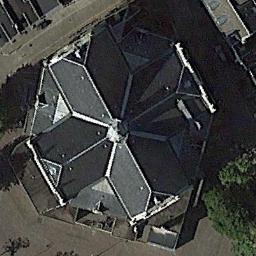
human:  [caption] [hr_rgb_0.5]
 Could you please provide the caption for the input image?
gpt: A church with a black roof with a cross-shaped roof on the main house .

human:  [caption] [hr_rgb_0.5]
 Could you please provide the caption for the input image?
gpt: There is a church with gray roof on the open place .

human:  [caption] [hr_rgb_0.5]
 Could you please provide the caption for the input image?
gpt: This is a church  It's an octagon .

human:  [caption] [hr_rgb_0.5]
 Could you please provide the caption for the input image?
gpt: The church with a tower and the rest of the church has a cross-shaped sloping roof .

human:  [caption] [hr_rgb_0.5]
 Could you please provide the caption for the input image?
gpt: There are many trees near the church .